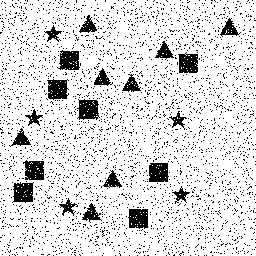
Squares: 8
Triangles: 8
Stars: 5
Total shapes: 21